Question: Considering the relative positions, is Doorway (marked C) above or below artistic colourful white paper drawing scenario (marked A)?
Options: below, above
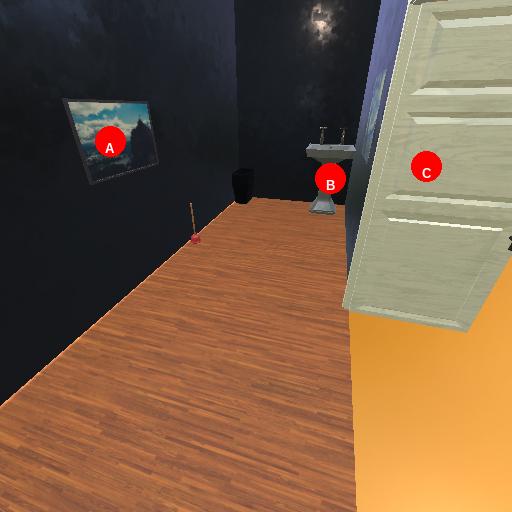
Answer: below